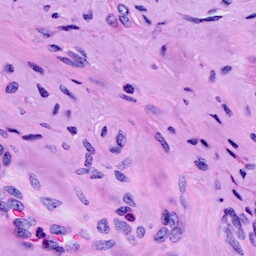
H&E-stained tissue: Cervix